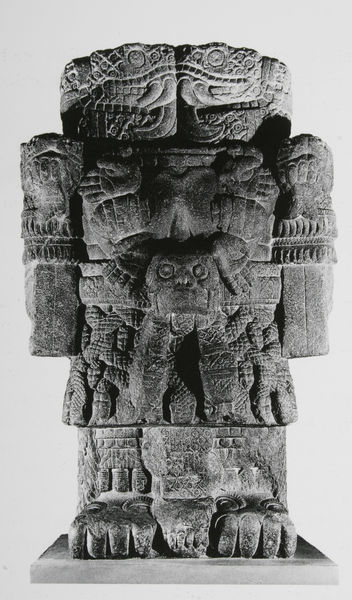
Titel: Coatlicue
Standort: Mexico City
Institution: National Museum of Anthropology
Schlagwörter: adler, felsen, fuß, gott, hand, kopf, körper, mann, weiß, grob, grau, köpfe, mund, nase, gürtel, hund, tier, muster, ornament, rock, alt, arm, arme, augen, gesicht, mensch, sockel, stein, bildnis, hände, figur, krone, ohren, skulptur, statue, beine, bein, füße, fels, massiv, amerika, angst, wild, face, grimmig, gris, homme, yeux, ornamente, spiegeln, pfoten, bauch, plastik, platte, plinthe, steinmetz, zehen, gestalt, foto, flechten, symetrie, maske, religion, asien, blanc, noir, tete, schwarzweiß, schlange, volk, krallen, dämon, gravur, photo, geometrisch, pfote, fisch, quader, geflochten, chien, götter, gefährlich, maul, nüstern, mischwesen, wesen, mittelalter, fabelwesen, amerique, kralle, zentrum, achse, tempel, löwe, opfer, gottheit, block, heilig, ornamentik, gravure, stei, ungeheuer, symetrisch, aufnahme, main, tatzen, volkskunst, gemeißelt, dreiteilig, pierre, fratze, totem, spiegelbildlich, urvolk, gehauen, dessin, kraftvoll, kult, petit, photographie, unvollständig, raubtier, indianer, panther, hauer, force, antiquité, mythologie, sculpture, statisch, symbolisch, animaux, oiseaux, jaguar, kultur, hirn, fischkopf, fernost, graviert, inka, maya, südamerika, pied, maja, dieu, monstre, relief, idol, bras, jambes, taille, gehirn, art, animal, serpent, pieds, steinfigur, mexique, indien, primitif, bandes, ancien, figure, merde, angsteinflössend, atzeken, azteque, chezacoatl, gotthiet, herrschend, inca, kobra, menschenartig, quetzacoatl, tabou, verzierzungen, vogelfüsse, bullig, perou, precolombien, sacré, zwillingsköpfe, kultstatue, 2 têtes, divinité, serpent à plume, januis, oreilles, aztheken, regengott, mexicain, olmeque, monstres, griffes, statut, pouvoir, danger, grave, arts premiers, têt, archéologie, monde ancien, amerindien, tetes, puissance, statuette, massif, rectagle, amérique du sud, premier, spiritiualité, rite, incas, magie, sculpte, decore, iter